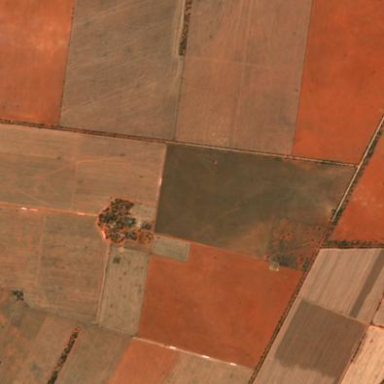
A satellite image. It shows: Farmland used for producing crops.